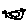
Label: cloud